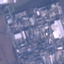
Land use / land cover: Industrial